Question: I am trying to import data from a csv to a gridview, but for some reason, I get the following error:
'DataBinding: 'System.Data.DataRowView' does not contain a property with the name 'Col5''.
Here is how the csv looks like:

I would like to display in the GridView in this same format, and set the column names and row names to "Q1, "Q2", "Q3", "Q4", "Q5".
Could anyone please help? Thank you in advance. P.S: I am a beginner at ASP.NET
Here is my code:
'''
<asp:GridView ID="TurnoverGridView" runat="server" ShowHeaderWhenEmpty="True" AutoGenerateColumns="False"
Width="318px" CellPadding="4" ForeColor="#333333" GridLines="None" AllowSorting="True">
<AlternatingRowStyle BackColor="White" Height="2px" />
<Columns>
<asp:TemplateField HeaderText="">
<ItemStyle Font-Size="13px" Width="10%" />
<ItemTemplate>
<asp:Label ID="RowLabel" runat="server" ReadOnly="true" Text='<%# Eval("Col1") %>'
Style="text-align: left; font-weight:bold"></asp:Label>
</ItemTemplate>
</asp:TemplateField>
<asp:TemplateField HeaderText="Q1">
<ItemStyle Font-Size="13px" Width="16%" />
<ItemTemplate>
<asp:Label ID="FirstLabel" runat="server" ReadOnly="true" Text='<%# Eval("Col2") %>'
Style="text-align: left;"></asp:Label>
</ItemTemplate>
</asp:TemplateField>
<asp:TemplateField HeaderText="Q2">
<ItemStyle Font-Size="13px" Width="16%" />
<ItemTemplate>
<asp:Label ID="SecondLabel" runat="server" ReadOnly="true" Text='<%# Eval("Col3") %>'
Style="text-align: left;"></asp:Label>
</ItemTemplate>
</asp:TemplateField>
<asp:TemplateField HeaderText="Q3">
<ItemStyle Font-Size="13px" Width="16%" />
<ItemTemplate>
<asp:Label ID="ThirdLabel" runat="server" ReadOnly="true" Text='<%# Eval("Col4") %>'
Style="text-align: left;"></asp:Label>
</ItemTemplate>
</asp:TemplateField>
<asp:TemplateField HeaderText="Q4">
<ItemStyle Font-Size="13px" Width="16%" />
<ItemTemplate>
<asp:Label ID="FourthLabel" runat="server" ReadOnly="true" Text='<%# Eval("Col5") %>'
Style="text-align: left;"></asp:Label>
</ItemTemplate>
</asp:TemplateField>
<asp:TemplateField HeaderText="Q5">
<ItemStyle Font-Size="13px" Width="16%" />
<ItemTemplate>
<asp:Label ID="FifthLabel" runat="server" ReadOnly="true" Text='<%# Eval("Col6") %>'
Style="text-align: left;"></asp:Label>
</ItemTemplate>
</asp:TemplateField>
</Columns>
<EditRowStyle BackColor="#EBEBEB" />
<FooterStyle BackColor="#5D7B9D" Font-Bold="True" ForeColor="White" />
<PagerStyle BackColor="#284775" ForeColor="White" HorizontalAlign="Center" />
<RowStyle BackColor="#F7F6F3" ForeColor="#333333" />
<SelectedRowStyle BackColor="#E2DED6" Font-Bold="True" ForeColor="#333333" Height="10px" />
<SortedAscendingCellStyle BackColor="#E9E7E2" />
<SortedAscendingHeaderStyle BackColor="#506C8C" />
<SortedDescendingCellStyle BackColor="#FFFDF8" />
<SortedDescendingHeaderStyle BackColor="#6F8DAE" />
</asp:GridView>
'''
'''
protected void Page_Load(object sender, EventArgs e)
{
if (!Page.IsPostBack)
{
string dir = @"Directory"; // Directory where the file exists
string turnover_fi = dir + "\turnover_ac_bull.csv";
FirstTurnoverGridViewRow();
DataTable dt = (DataTable)Session["currentTurnoverTable"];
//DataTable dt = new DataTable();
dt = (DataTable)ReadToEnd(turnover_fi);
if (dt != null && dt.Rows.Count > 0)
{
TurnoverGridView.DataSource = dt;
TurnoverGridView.DataBind();
}
}
}
private object ReadToEnd(string filePath)
{
DataTable dtDataSource = new DataTable();
string[] fileContent = File.ReadAllLines(filePath);
if (fileContent.Count() > 0)
{
string[] columns = fileContent[0].Split(',');
for (int i = 0; i < columns.Count() - 1; i++)
{
dtDataSource.Columns.Add("Col" + (i + 1));
}
for (int i = 0; i < fileContent.Count(); i++)
{
string[] row = fileContent[i].Split(',').Take(fileContent[i].Split(',').Length - 1).ToArray();
DataRow dr = dtDataSource.NewRow();
for (int j = 0; j < row.Length; j++)
{
dr[j] = row[j];
}
dtDataSource.Rows.Add(dr);
}
}
return dtDataSource;
}
protected void FirstTurnoverGridViewRow()
{
DataTable table = new DataTable();
string[] row_names = new string[] { "Q1", "Q2", "Q3", "Q4", "Q5" };
table.Columns.Add(new DataColumn("Col1", typeof(string)));
table.Columns.Add(new DataColumn("Col2", typeof(double)));
table.Columns.Add(new DataColumn("Col3", typeof(double)));
table.Columns.Add(new DataColumn("Col4", typeof(double)));
table.Columns.Add(new DataColumn("Col5", typeof(double)));
table.Columns.Add(new DataColumn("Col6", typeof(double)));
DataRow dr = table.NewRow();
for (int i = 0; i < row_names.Count(); i++)
{
dr = table.NewRow();
string text = row_names[i];
dr["Col1"] = row_names[i];
dr["Col2"] = DBNull.Value;
dr["Col3"] = DBNull.Value;
dr["Col4"] = DBNull.Value;
dr["Col5"] = DBNull.Value;
dr["Col6"] = DBNull.Value;
table.Rows.Add(dr);
}
ViewState["currentTurnoverTable"] = table;
TurnoverGridView.Visible = true;
TurnoverGridView.DataSource = table;
TurnoverGridView.DataBind();
}
'''
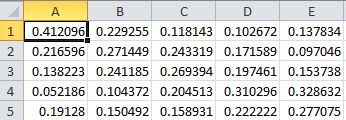
Answer: the for loop inside ReadToEnd(string filePath) function
'''
for (int i = 0; i < columns.Count() - 1; i++)
{
dtDataSource.Columns.Add("Col" + (i + 1));
}
'''
it should read as
'''
for (int i = 0; i < columns.Count(); i++)
{
dtDataSource.Columns.Add("Col" + (i + 1));
}
'''